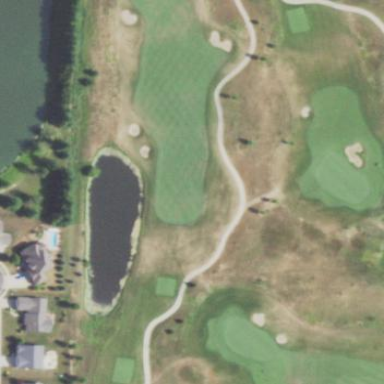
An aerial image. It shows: Rough area on grassy golf course.